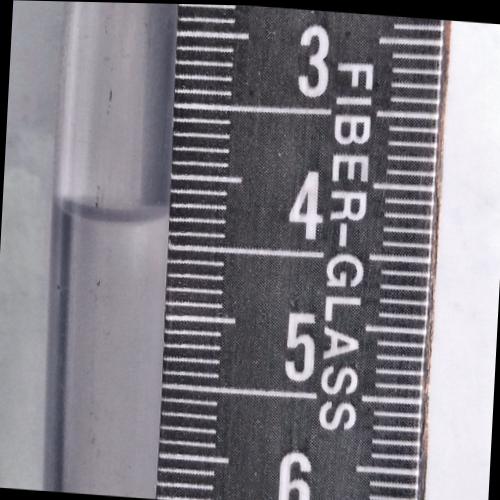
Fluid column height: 4.3 cm